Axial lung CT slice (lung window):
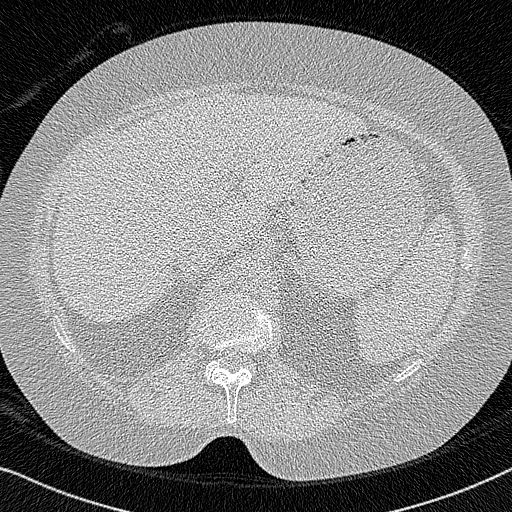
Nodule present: no